Field crop: maize
Growth stage: 2
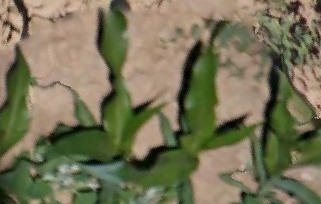
Species: maize